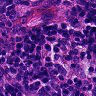
Metastatic tissue present: no